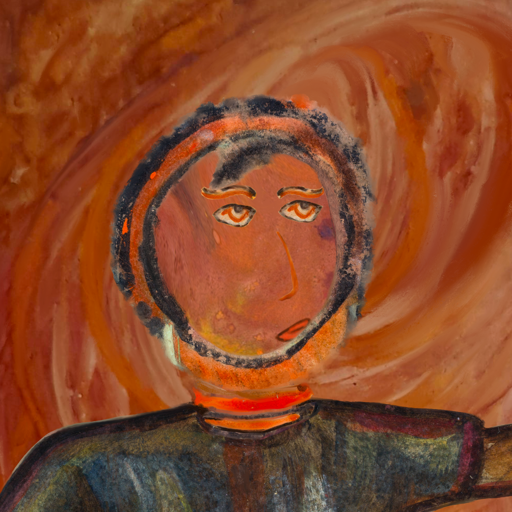
Background: Pious_Lady, Head And Neck Side: Mother_And_Son_Son, Face Side: Experience, Bust: Mosgoul, Hair Side: Childish, Head Accessory: Blank, Second Necklace: Blank, Necklace: Experience, Baby: Blank